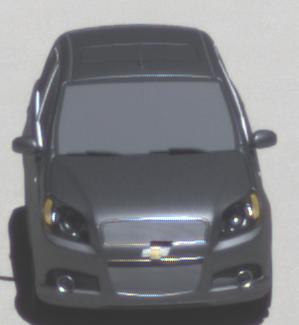
Make: Chevrolet
Model: Aveo 1.2
Detailed model: Aveo
Model produced from: 2008/06
Model produced until: 2011/01
Doors: 3
Color: gray
Road condition: dry road
Daytime: midday
Contrast: high contrast